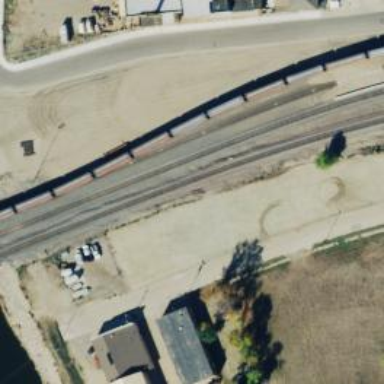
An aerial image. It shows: Disused railway siding.